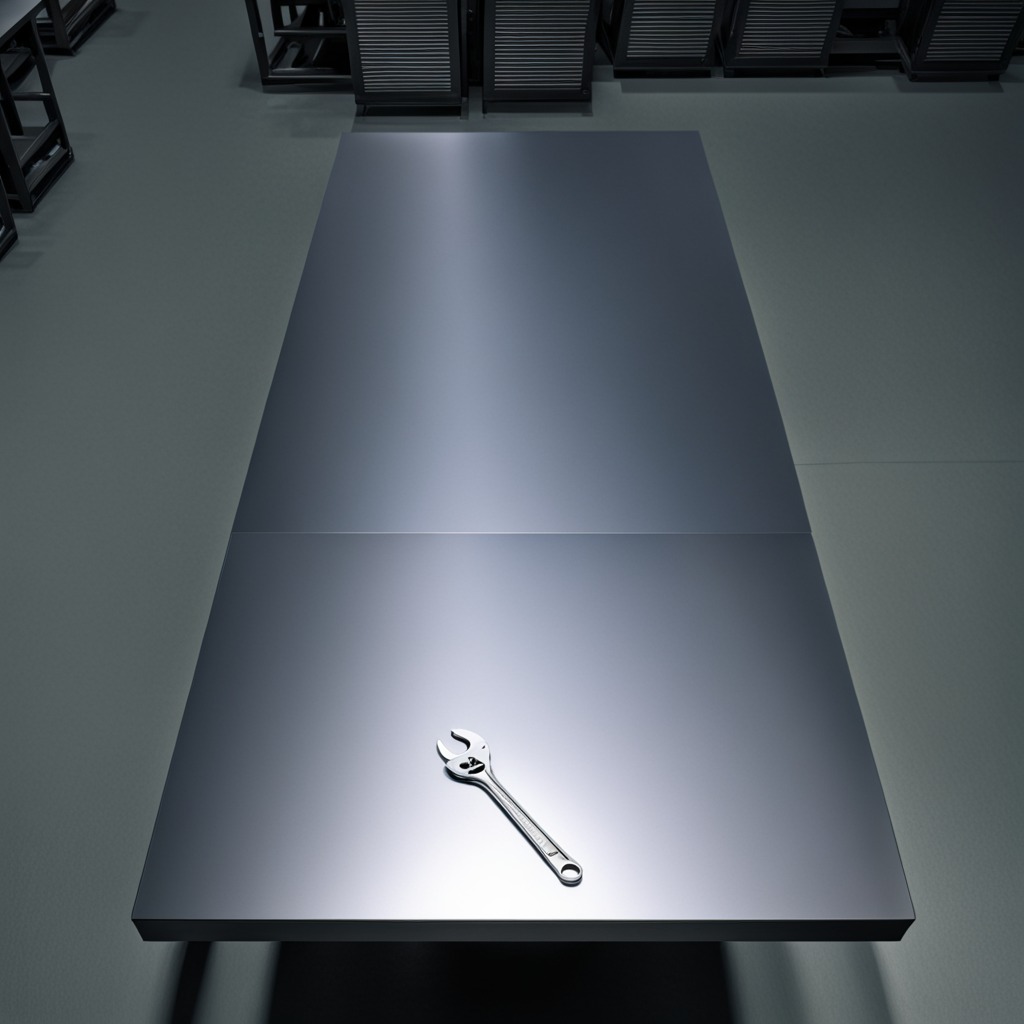
An wrench is lying on the tabletop.